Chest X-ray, AP view. Patient: 22 years old, sex M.
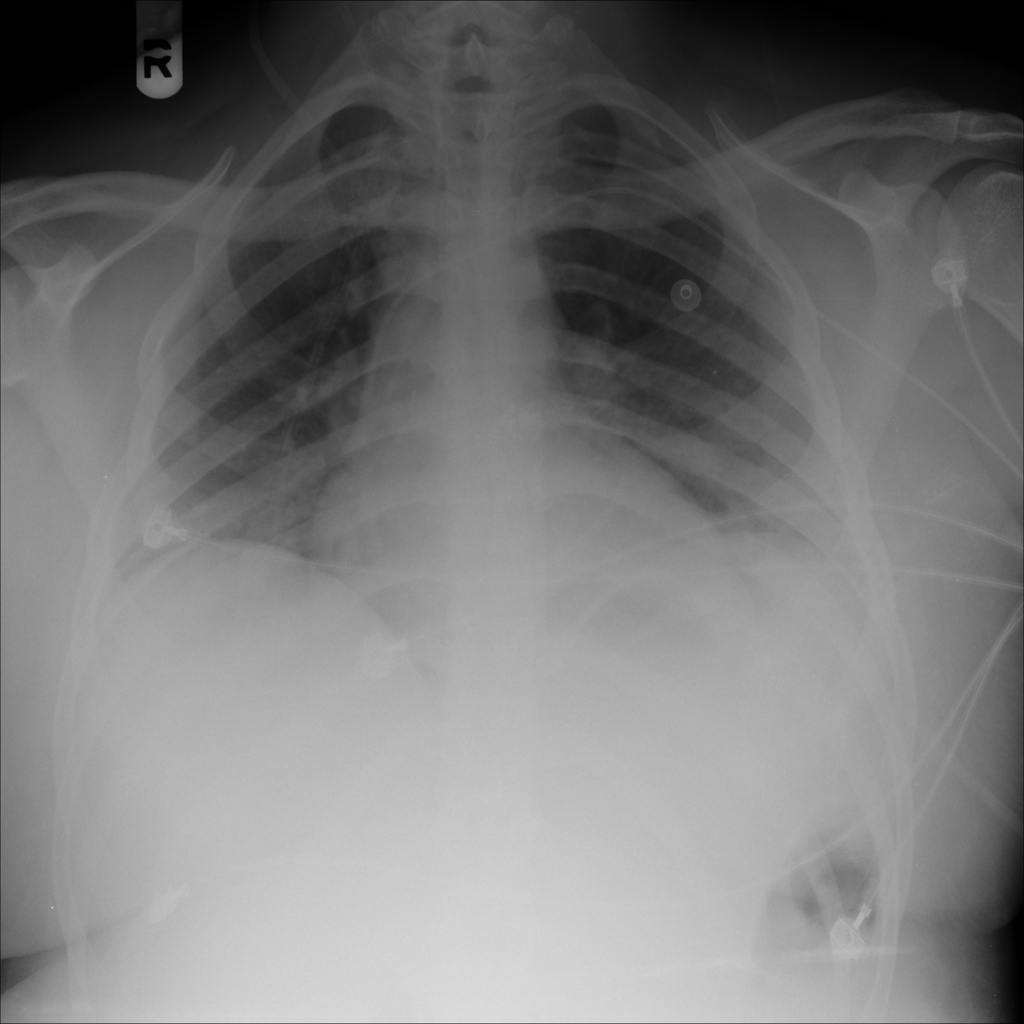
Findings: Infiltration